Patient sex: F
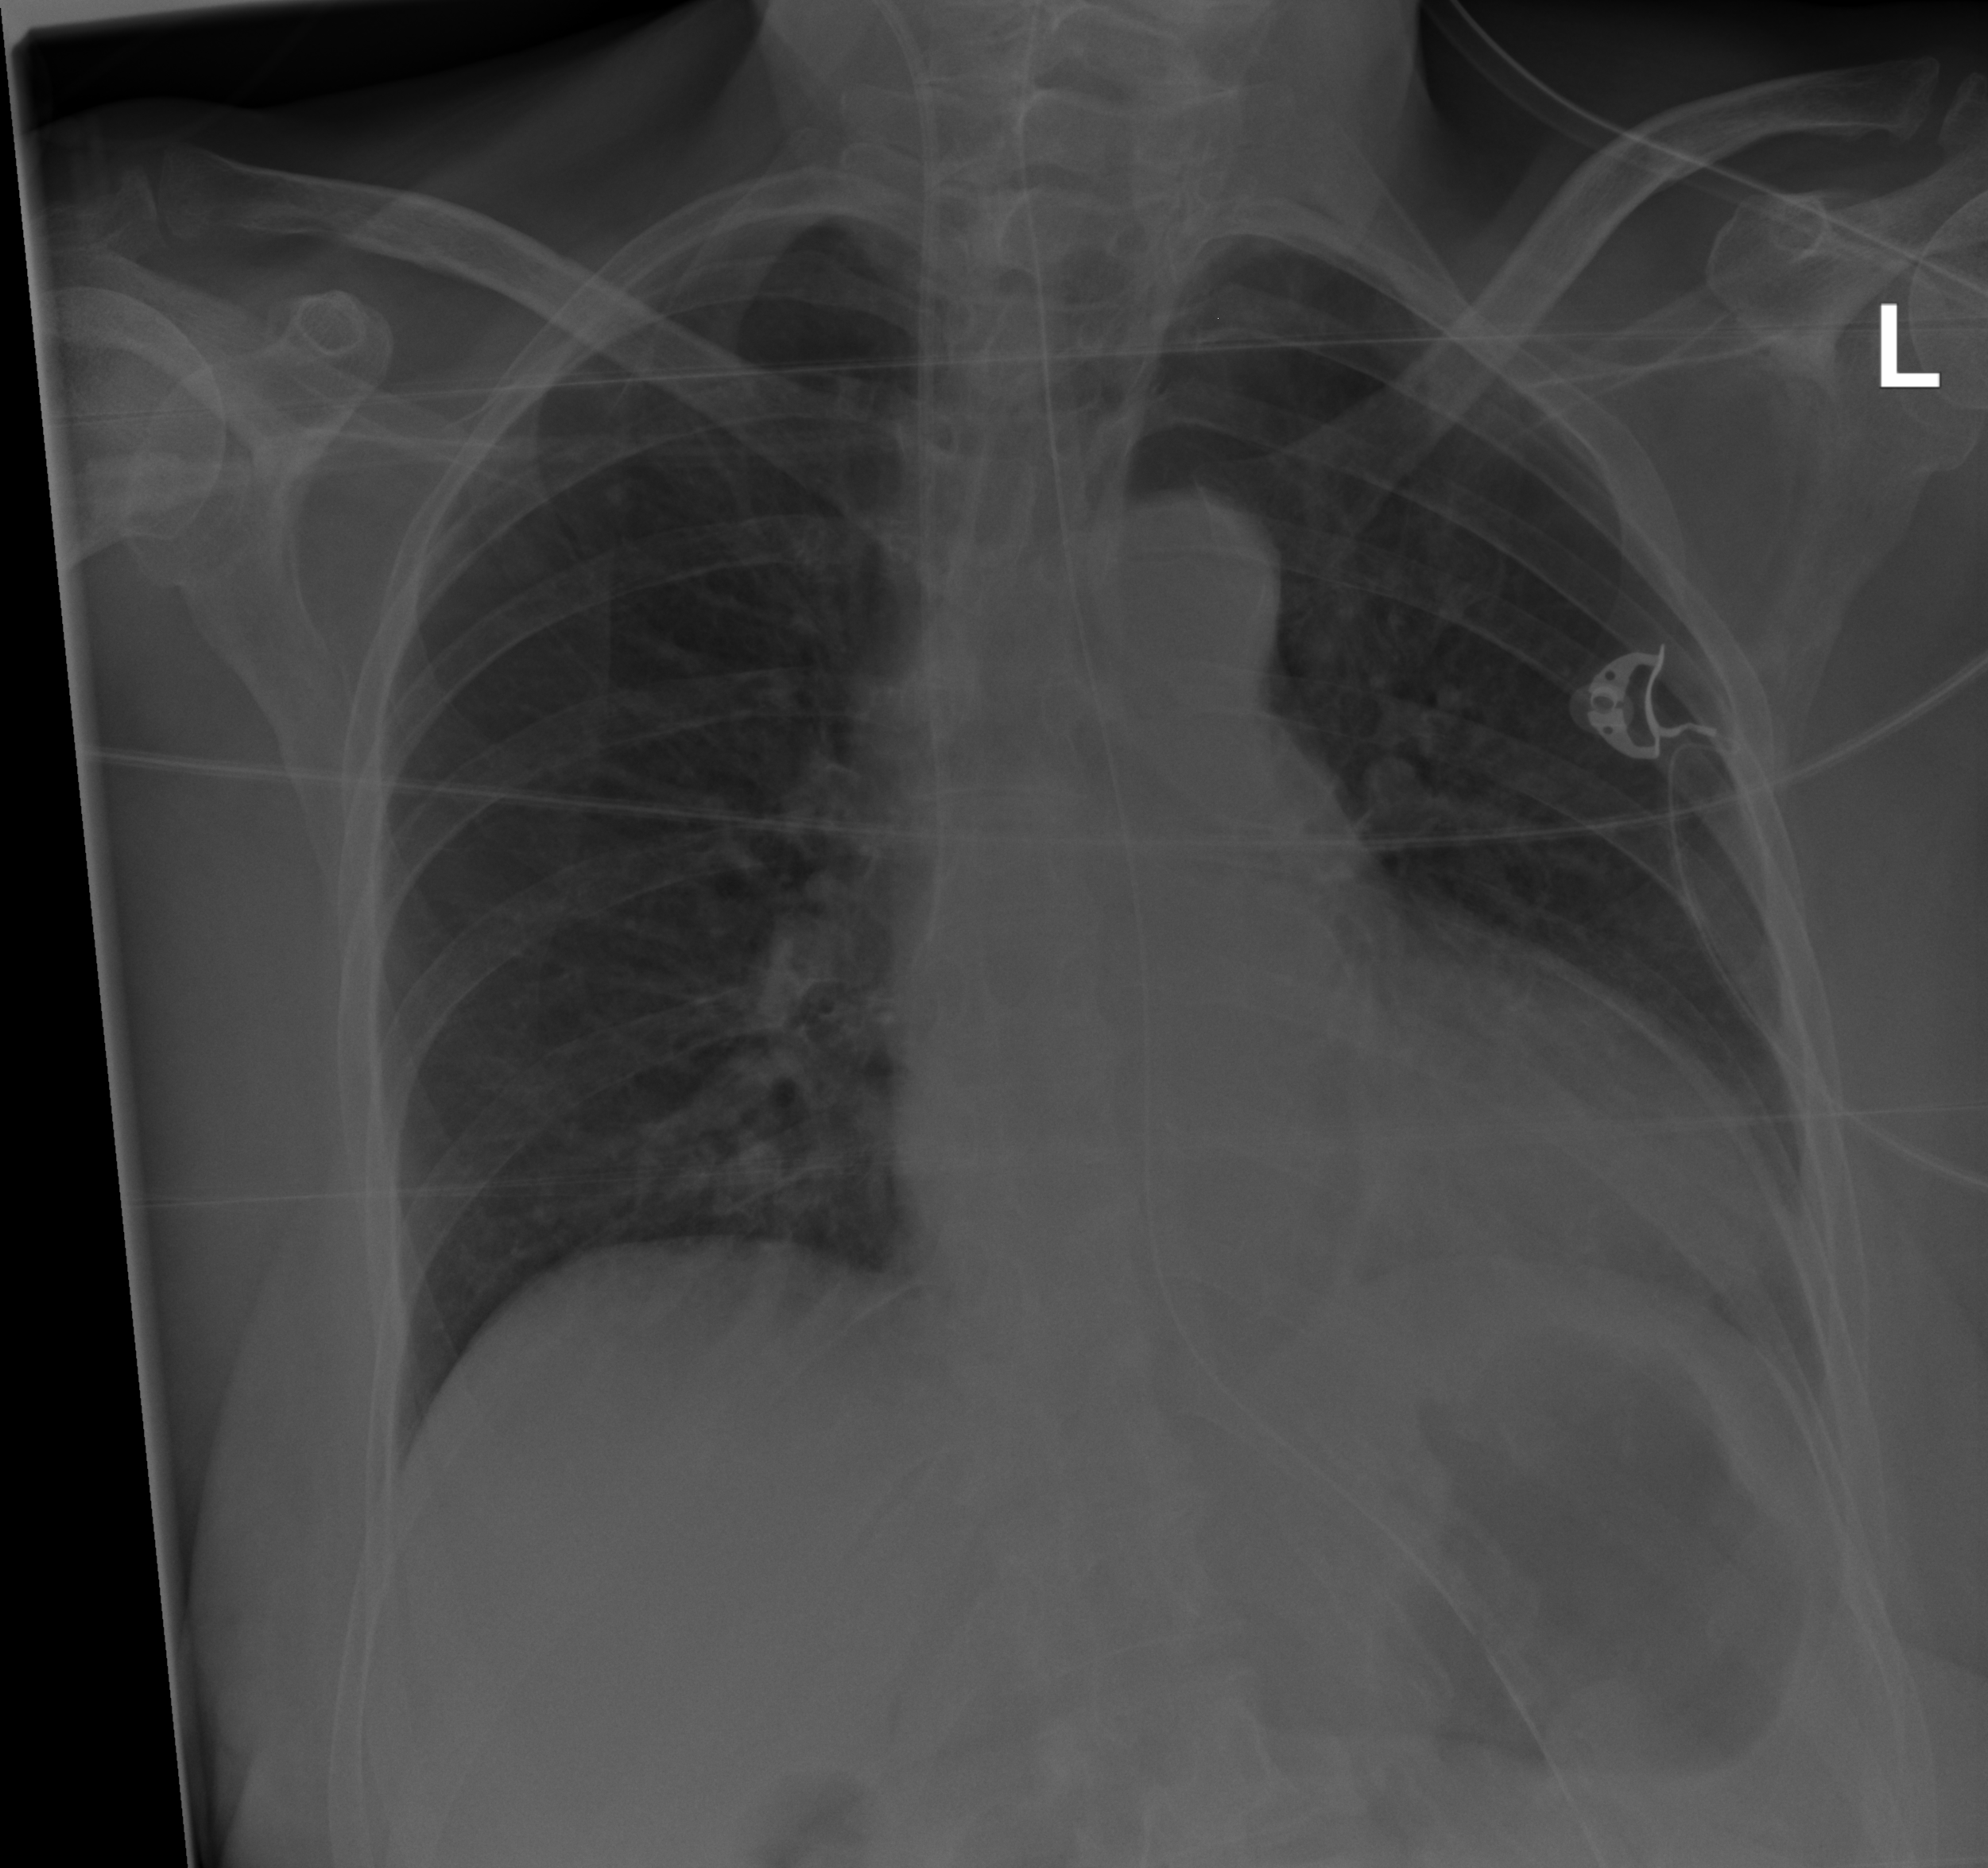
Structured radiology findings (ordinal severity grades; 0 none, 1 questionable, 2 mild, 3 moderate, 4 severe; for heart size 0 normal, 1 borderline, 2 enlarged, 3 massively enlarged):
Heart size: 2
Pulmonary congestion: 1
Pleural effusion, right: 0
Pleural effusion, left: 0
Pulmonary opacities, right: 1
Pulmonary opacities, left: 1
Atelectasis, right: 0
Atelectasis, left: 0